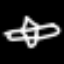
Label: airplane